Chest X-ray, AP view. Patient: 70 years old, sex F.
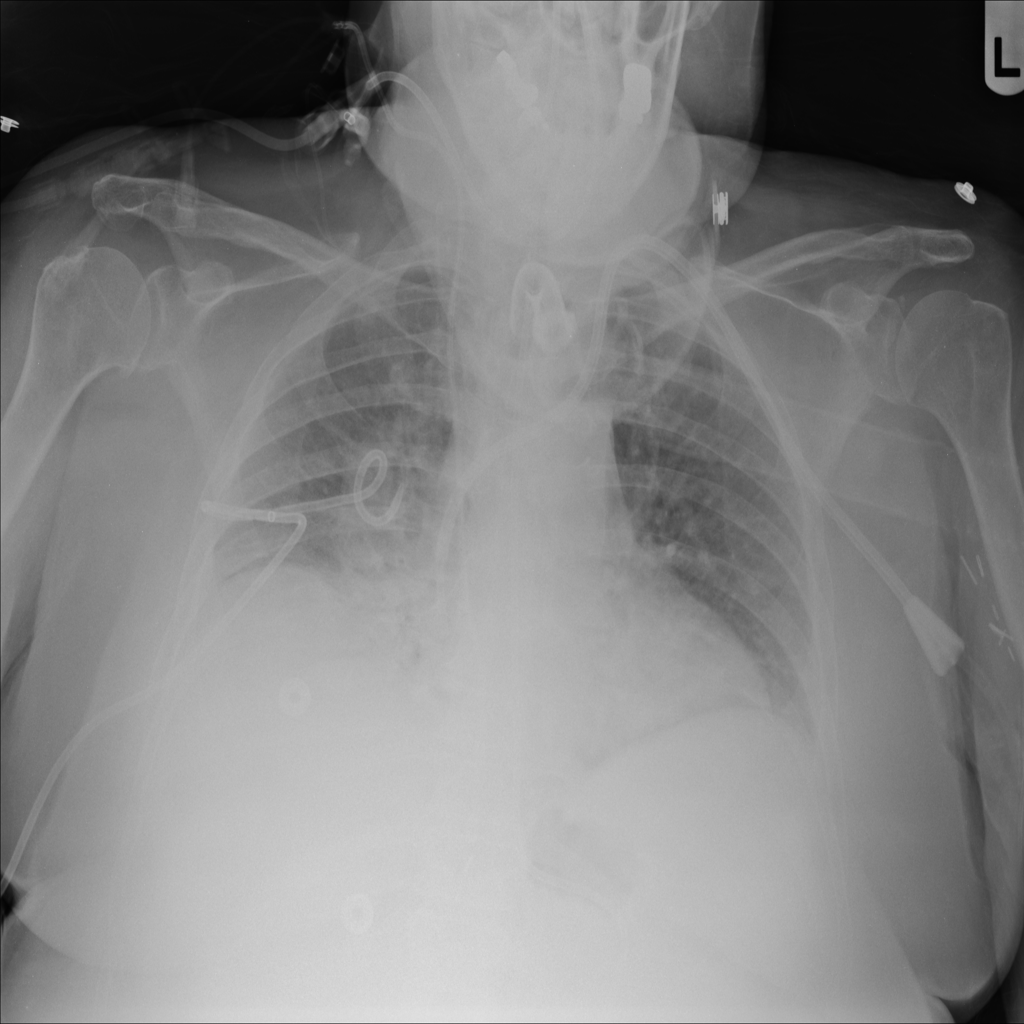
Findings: No Finding